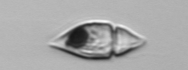
Label: Amphidinium